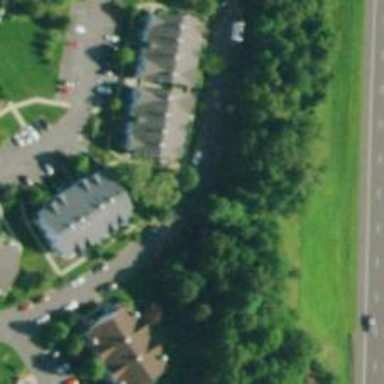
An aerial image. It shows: Living street.